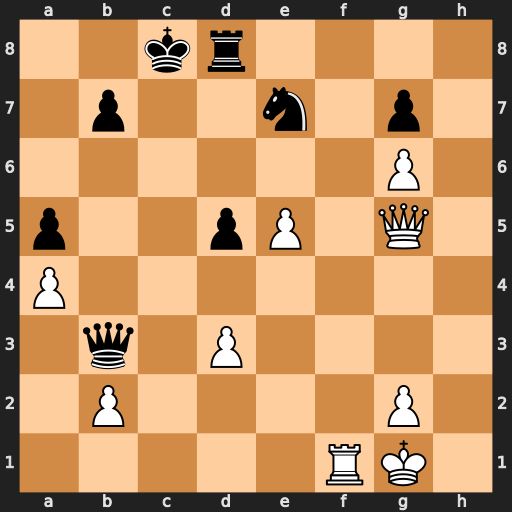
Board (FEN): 2kr4/1p2n1p1/6P1/p2pP1Q1/P7/1q1P4/1P4P1/5RK1
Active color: w
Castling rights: -
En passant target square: -
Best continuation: Qxe7 Qb6+ Rf2